Question: What is the reading of this measurement?
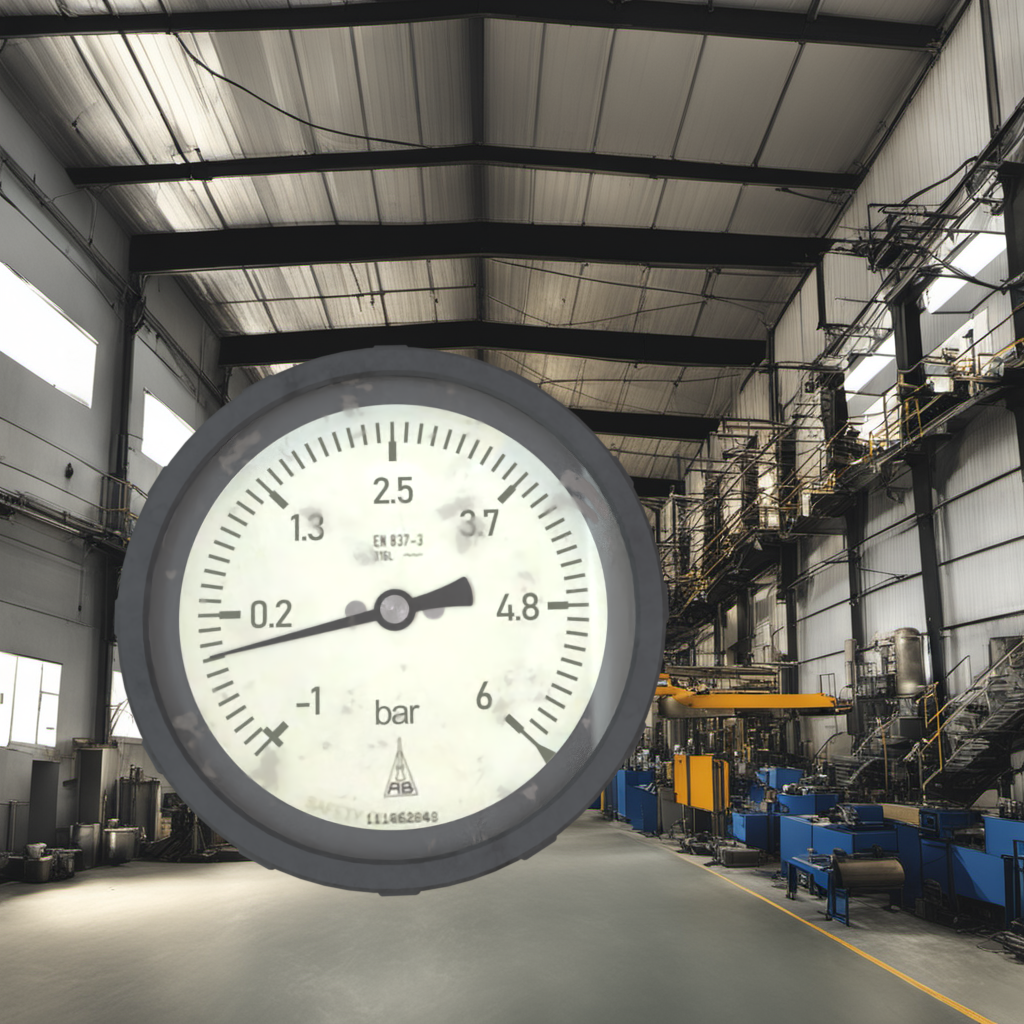
Answer: The result is -0.18
Question: What is the value range of the measurement in the image?
Answer: The range is from -1 to 6
Question: What is the minimum and maximum reading range of the measurement in the image?
Answer: The minimum value is -1 and the maximum value is 6